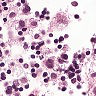
Metastatic tissue present: no